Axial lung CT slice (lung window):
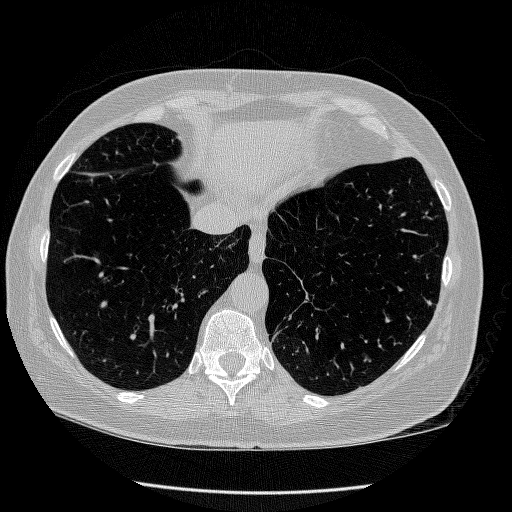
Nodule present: yes
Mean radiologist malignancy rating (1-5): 2.5